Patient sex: M
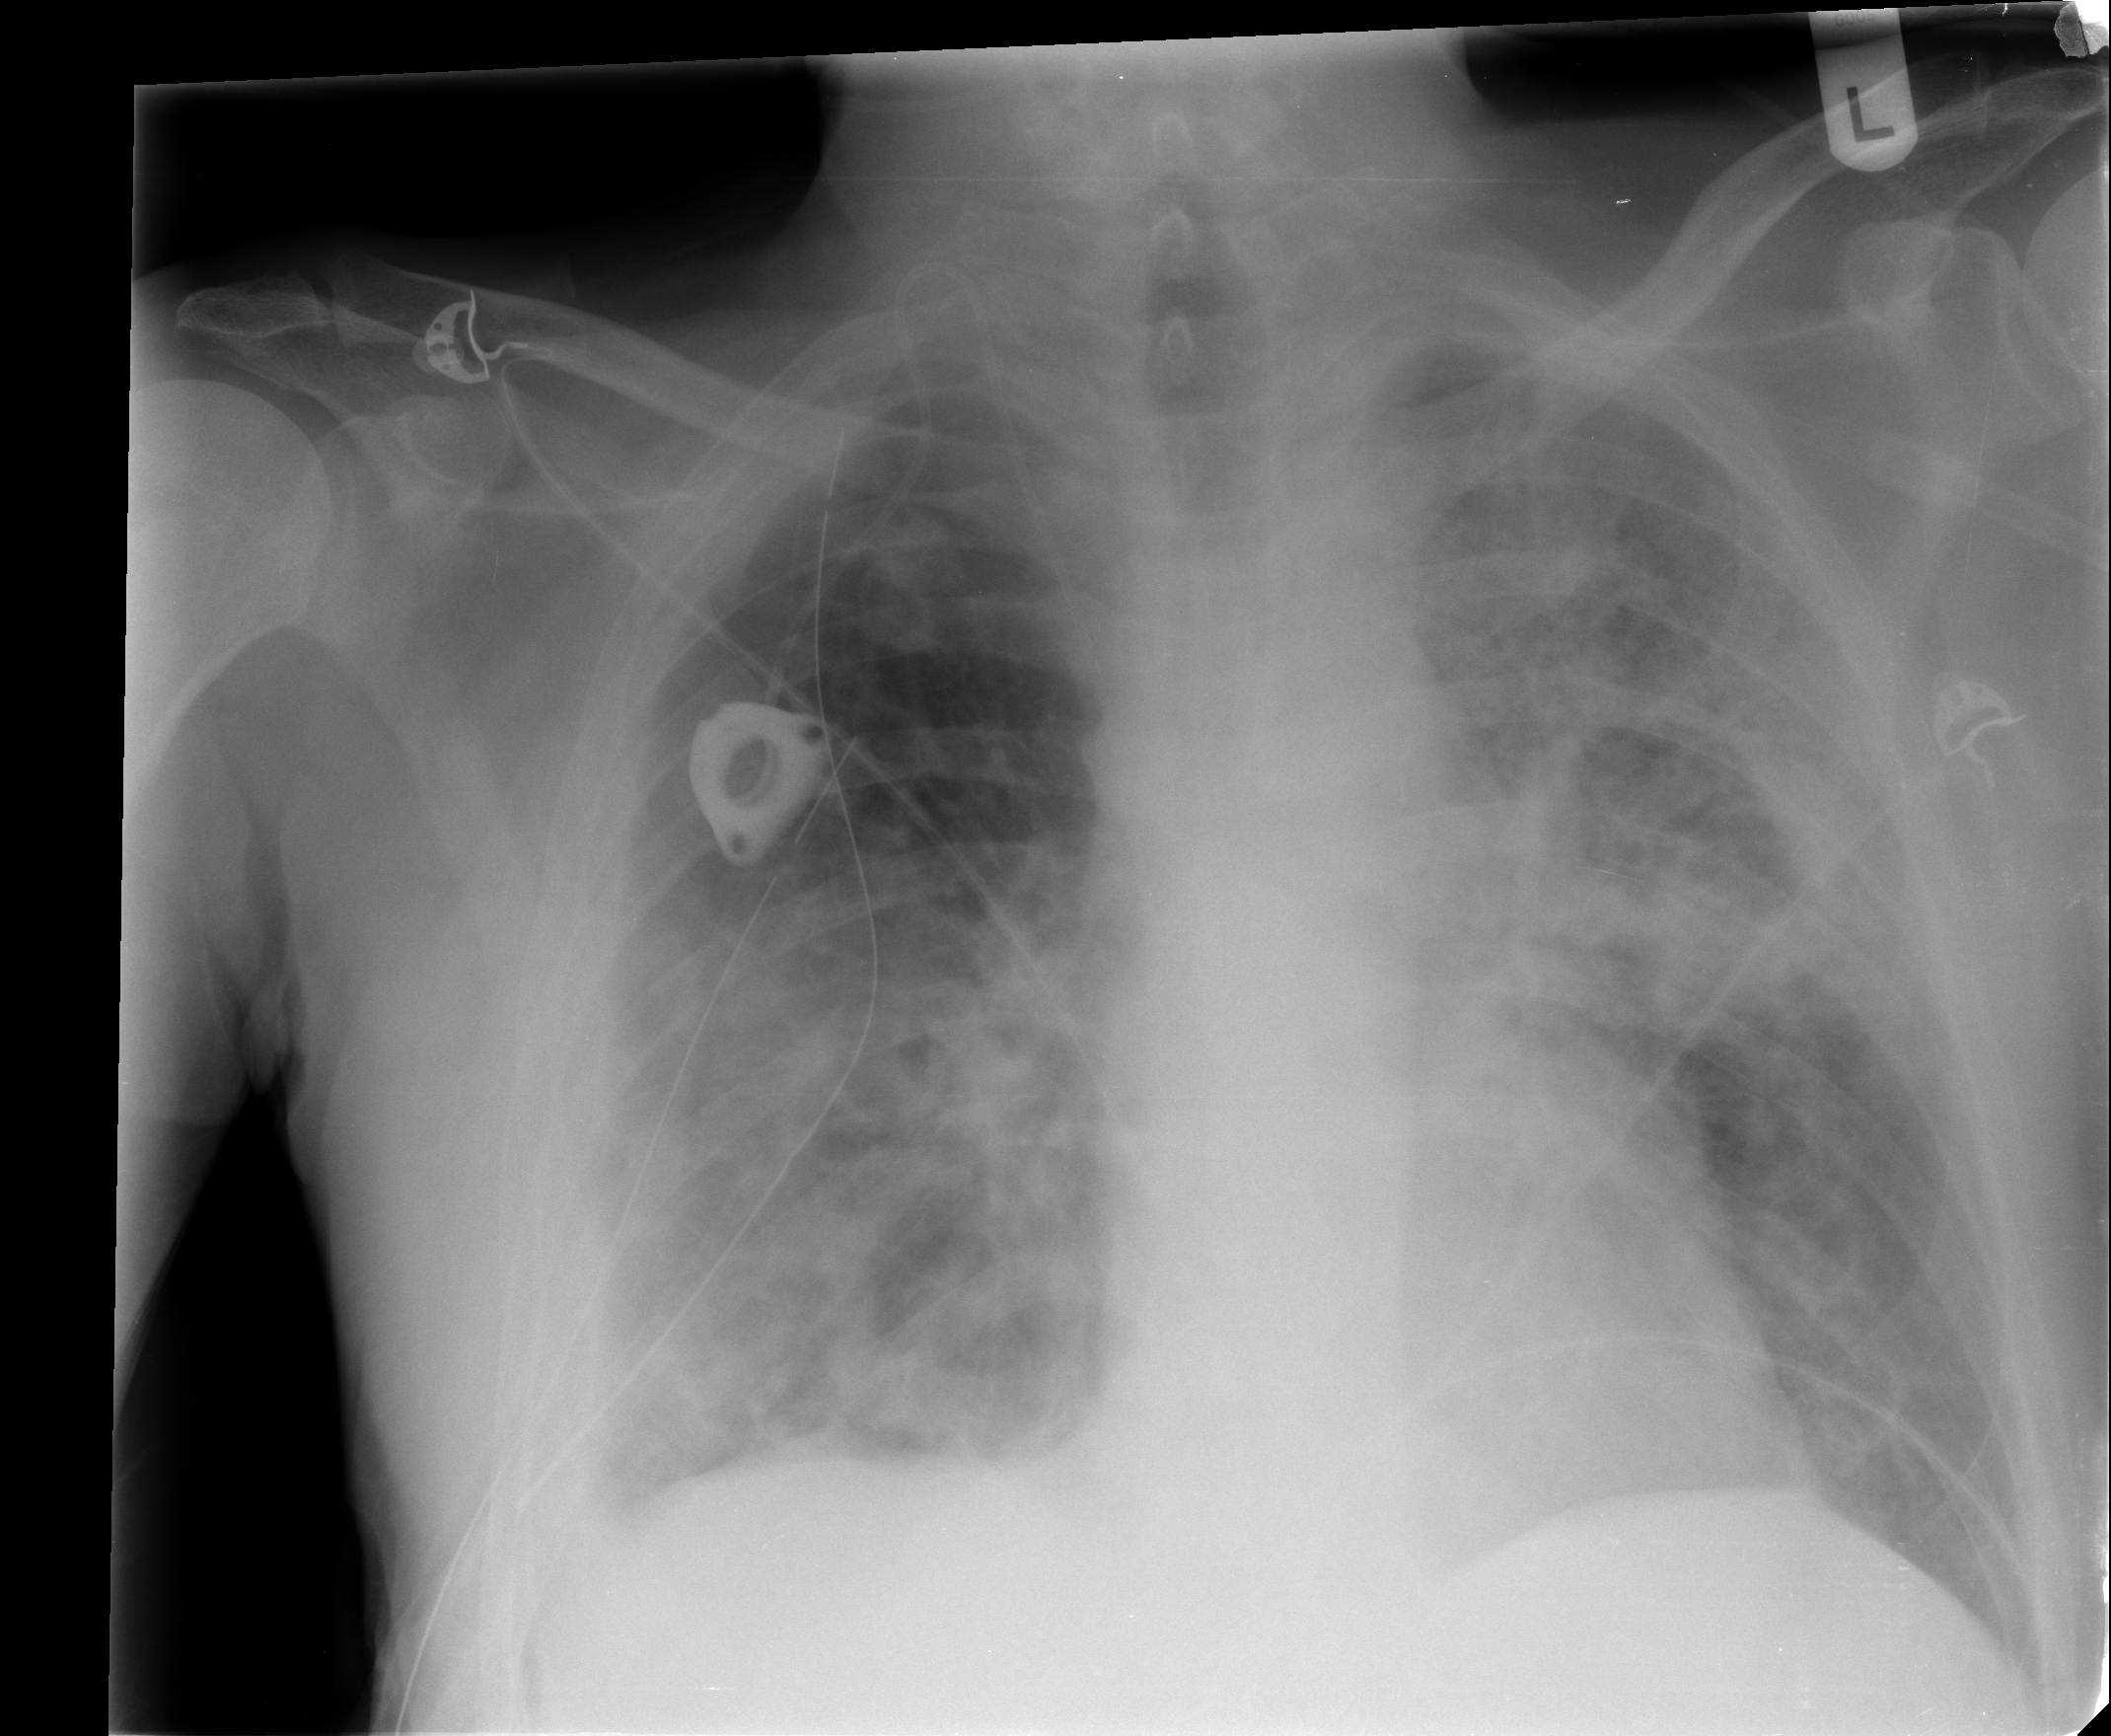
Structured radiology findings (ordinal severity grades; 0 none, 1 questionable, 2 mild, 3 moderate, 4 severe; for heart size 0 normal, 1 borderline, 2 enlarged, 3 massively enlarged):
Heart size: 0
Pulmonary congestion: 0
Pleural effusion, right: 2
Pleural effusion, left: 0
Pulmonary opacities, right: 2
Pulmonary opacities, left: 3
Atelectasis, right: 2
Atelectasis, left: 1